Question: This is a snake game. How many steps do you need to take from the current state to eat two foods one after another (regardless of the order of the two foods)? At the same time, pay attention to avoid obstacles
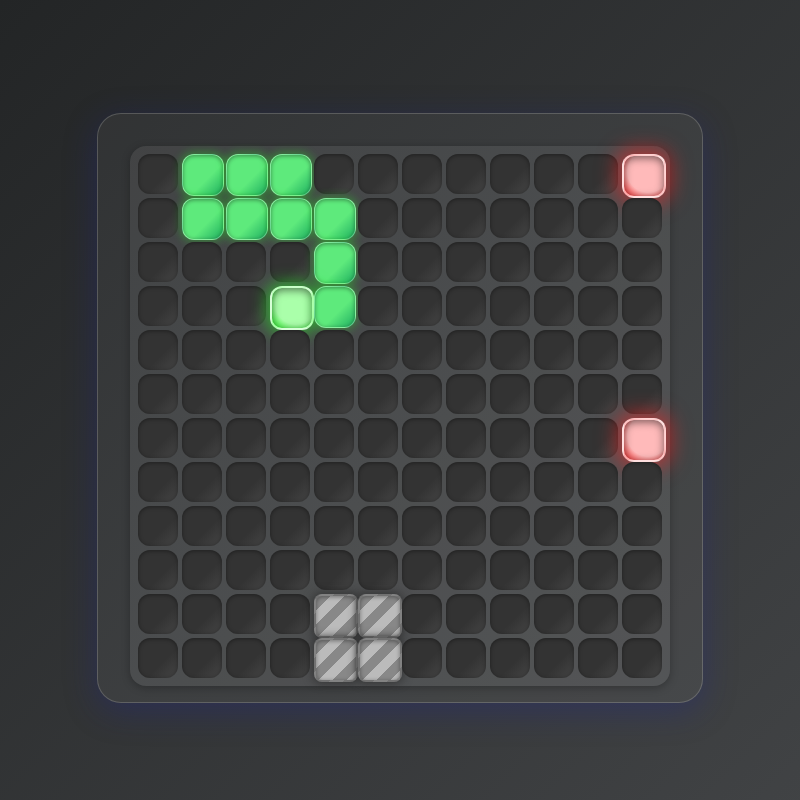
Answer: 17